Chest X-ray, AP view. Patient: 54 years old, sex M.
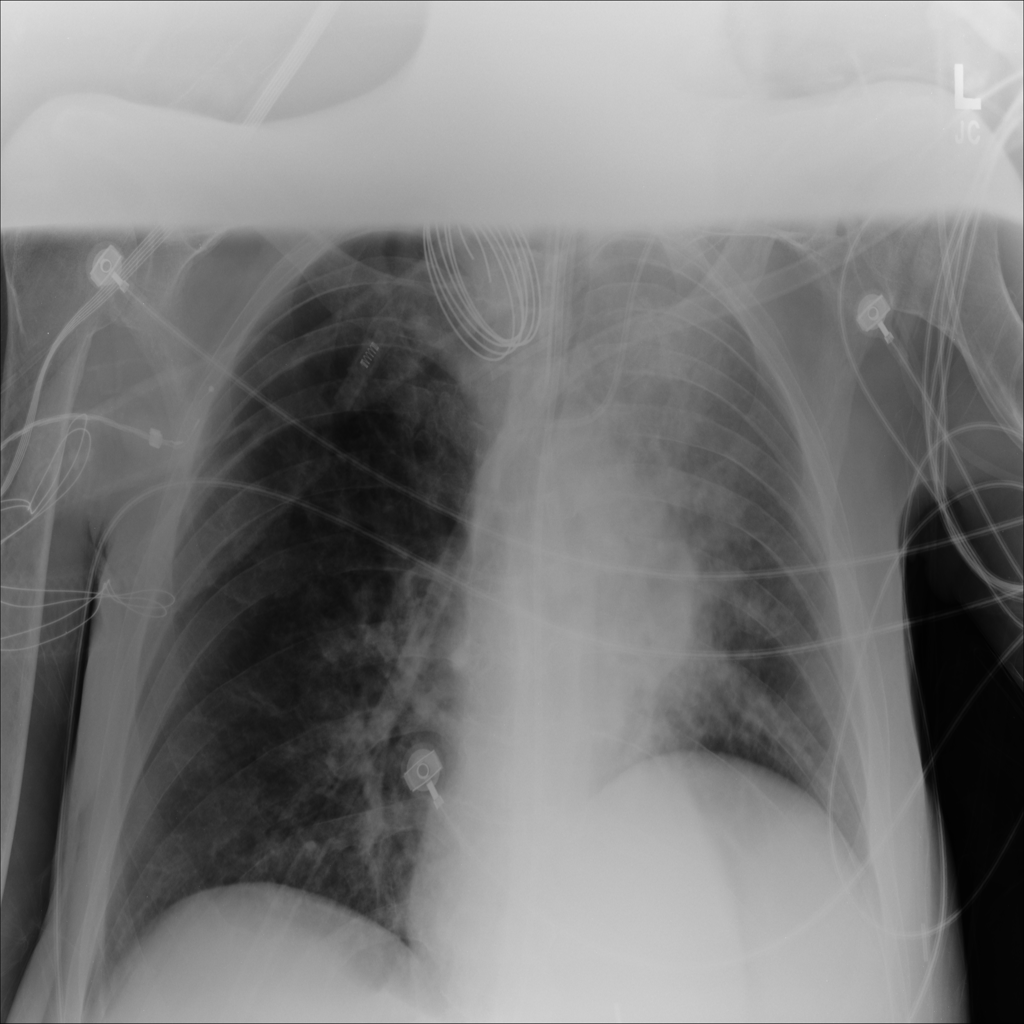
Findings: Atelectasis